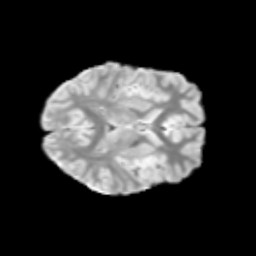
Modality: T2w
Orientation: axial
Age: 11
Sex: male
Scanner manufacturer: siemens
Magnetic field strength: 3 T
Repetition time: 3.8 s
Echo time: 0.07 s